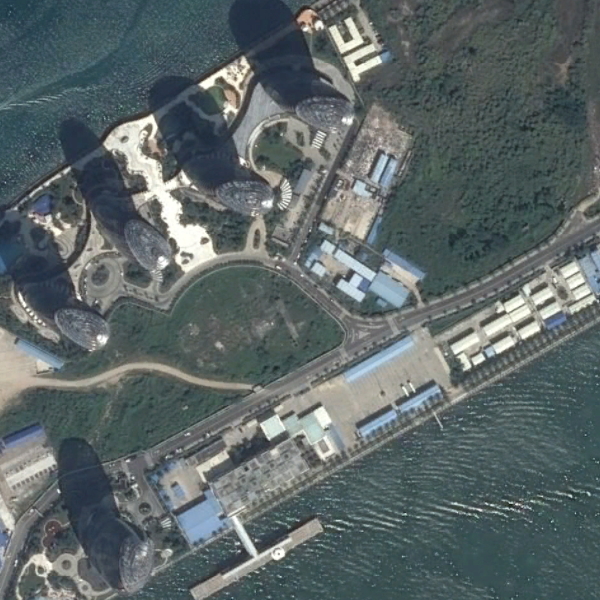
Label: Resort